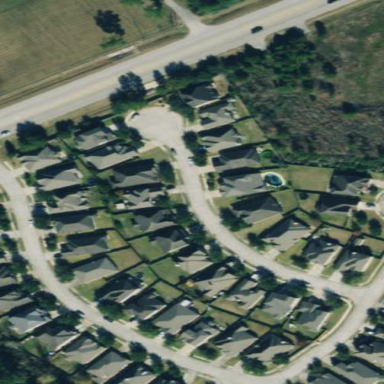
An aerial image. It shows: Residential neighbourhood.